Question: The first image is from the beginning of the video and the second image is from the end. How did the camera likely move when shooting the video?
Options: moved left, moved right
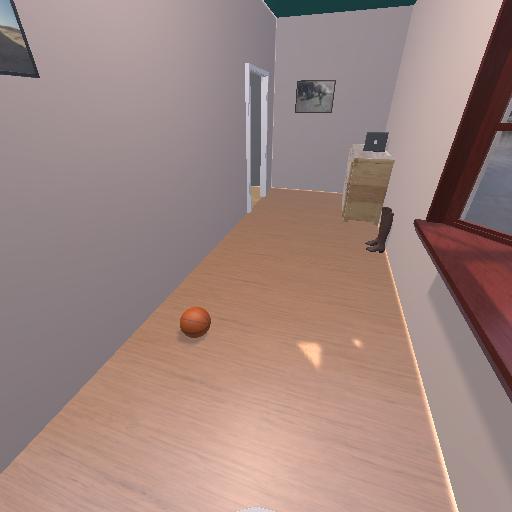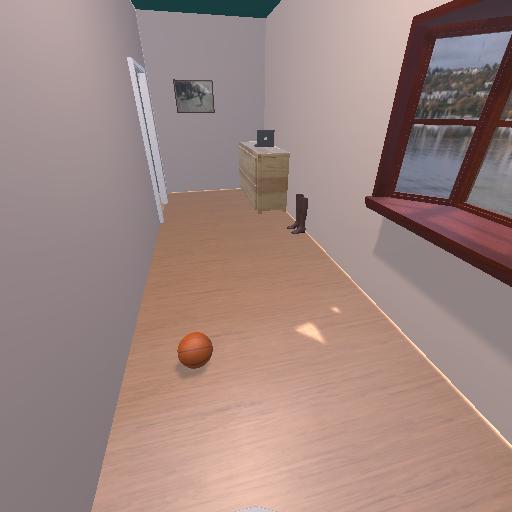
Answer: moved left